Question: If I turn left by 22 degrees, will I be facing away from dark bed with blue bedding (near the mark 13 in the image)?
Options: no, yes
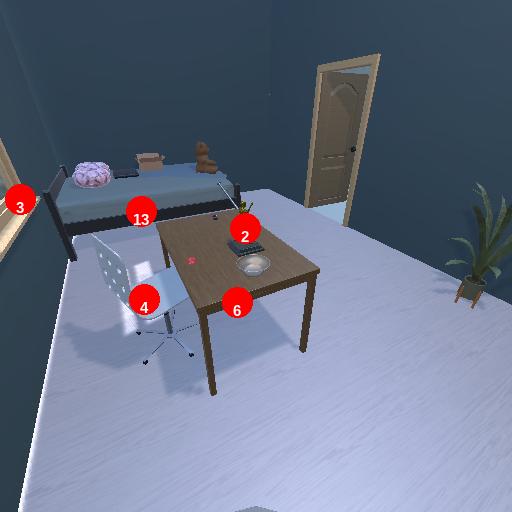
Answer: no